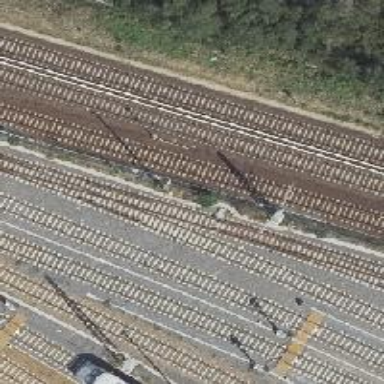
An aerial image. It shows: Railway signal.